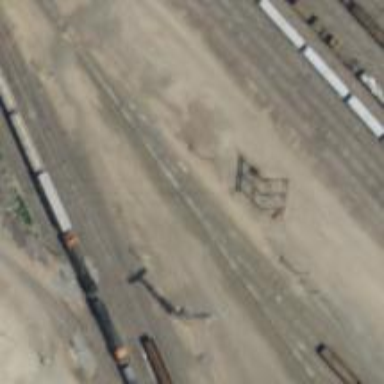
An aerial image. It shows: Railway siding with rails.